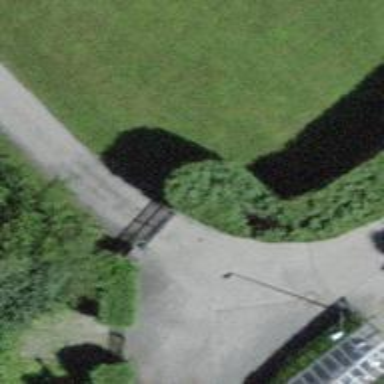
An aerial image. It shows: Gate.